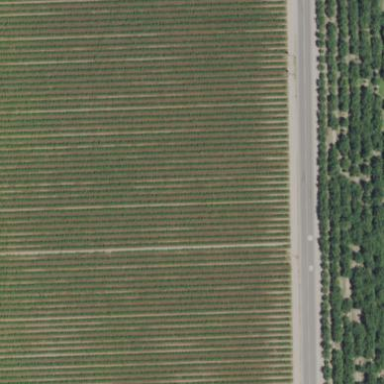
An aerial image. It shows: Vineyard growing grapes.